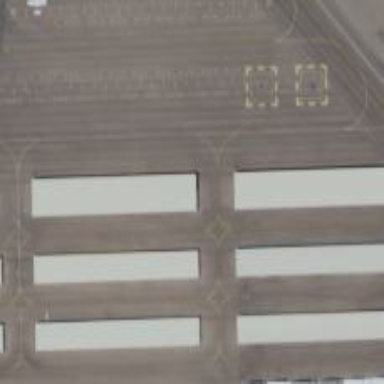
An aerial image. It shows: View of taxiway at the airport.